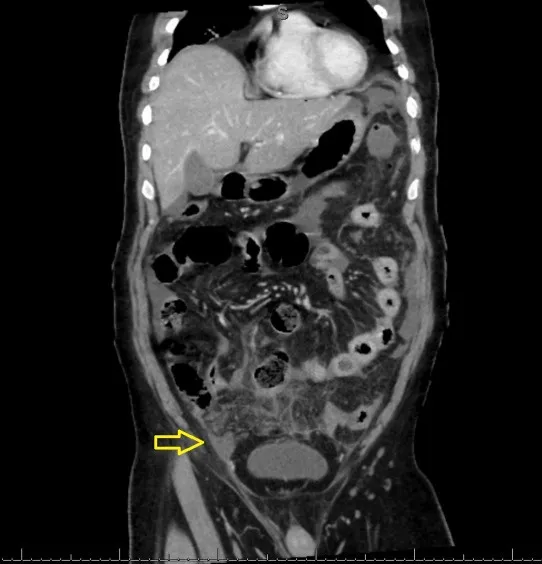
The CT scan shows findings of perforated appendicitis. The area of pus collection is labeled with an arrow on the right, and there is no extension of pus collection into the right inguinal canal.
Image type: radiology (ct)